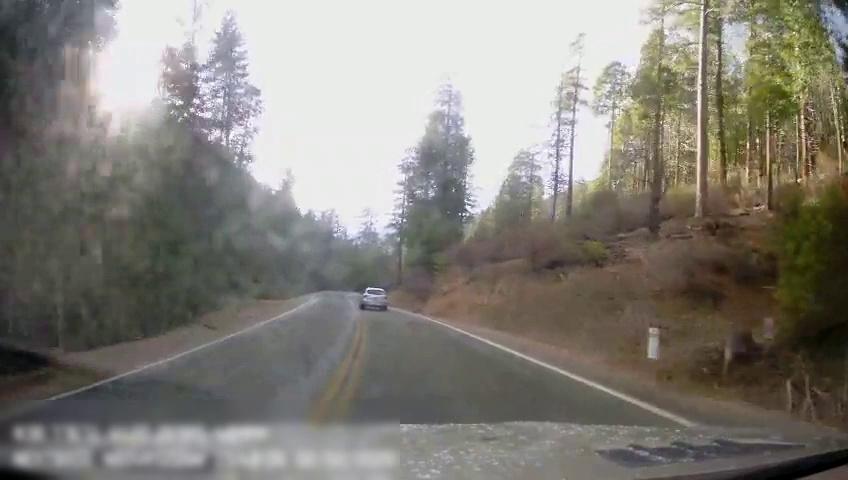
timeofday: Day
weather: Sunny
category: Drivable Space
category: Vehicles | Car
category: Lanes | Opposite Lane
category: Lanes | Current Lane
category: Lanes | Current Lane
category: Lanes | Current Lane